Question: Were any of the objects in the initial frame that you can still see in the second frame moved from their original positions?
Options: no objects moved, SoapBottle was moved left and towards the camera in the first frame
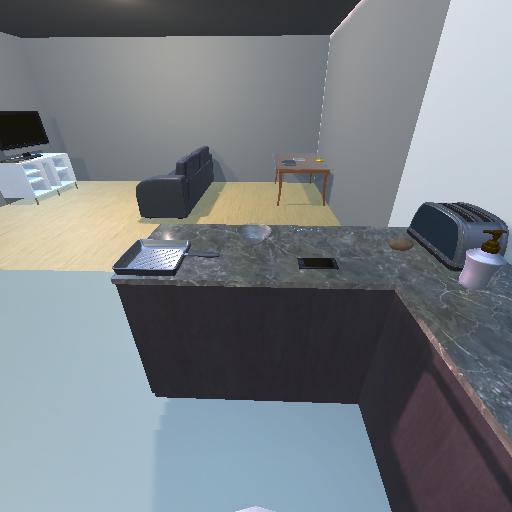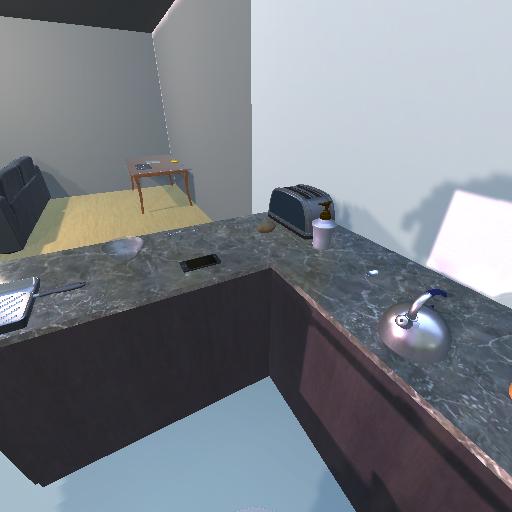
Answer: no objects moved